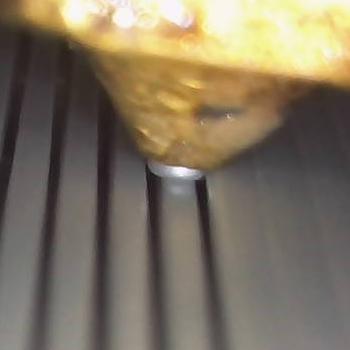
Flow rate: 184%